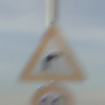
Verkehrszeichen: KurveRechts
Zusatzzeichen unten: Geschwindigkeit90
Umgebung: Outdoor, Nature
Tageszeit: SunriseSunset
Wetter: PartlyCloudy
Licht: Natural
Jahreszeit: Summer
Kontrast: HighContrast